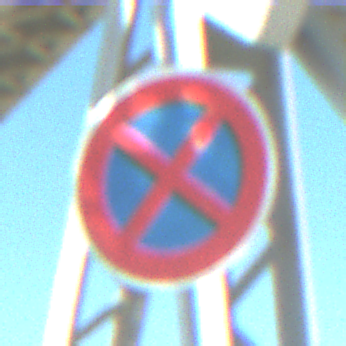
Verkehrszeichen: AbsolutesHalteverbot
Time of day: MorningAfternoon
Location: Outdoor (Special)
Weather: Clear
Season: NotSpecified
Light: Natural